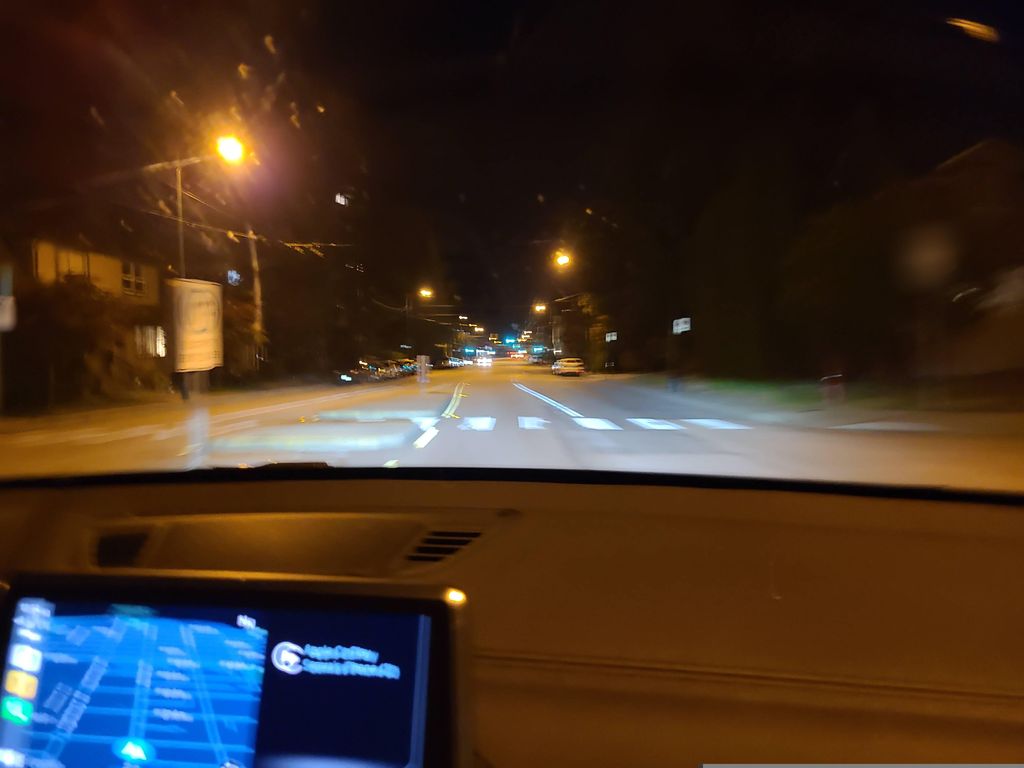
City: vancouver